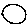
Label: circle